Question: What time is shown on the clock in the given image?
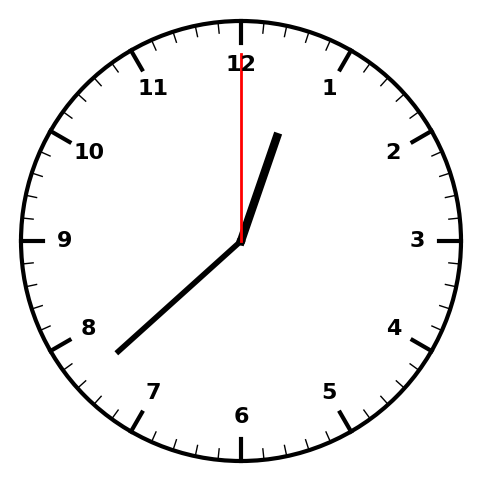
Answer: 12:38:00